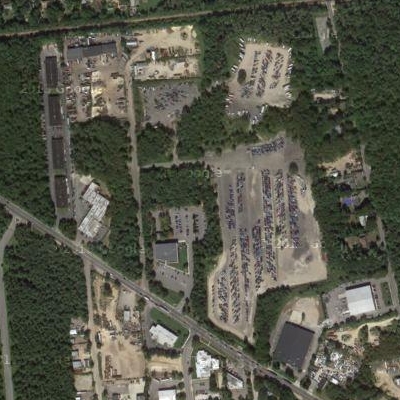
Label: gParking